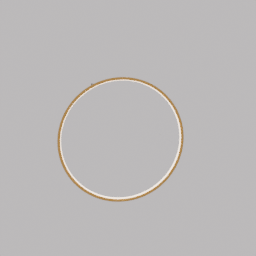
Label: lighting